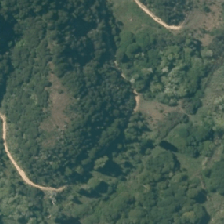
Land cover: grose_broom